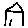
Label: house